Interaction volume radius: 5 \u00c5
Interaction volume height: 30 \u00c5
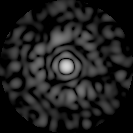
Disorder parameter: 0.8187